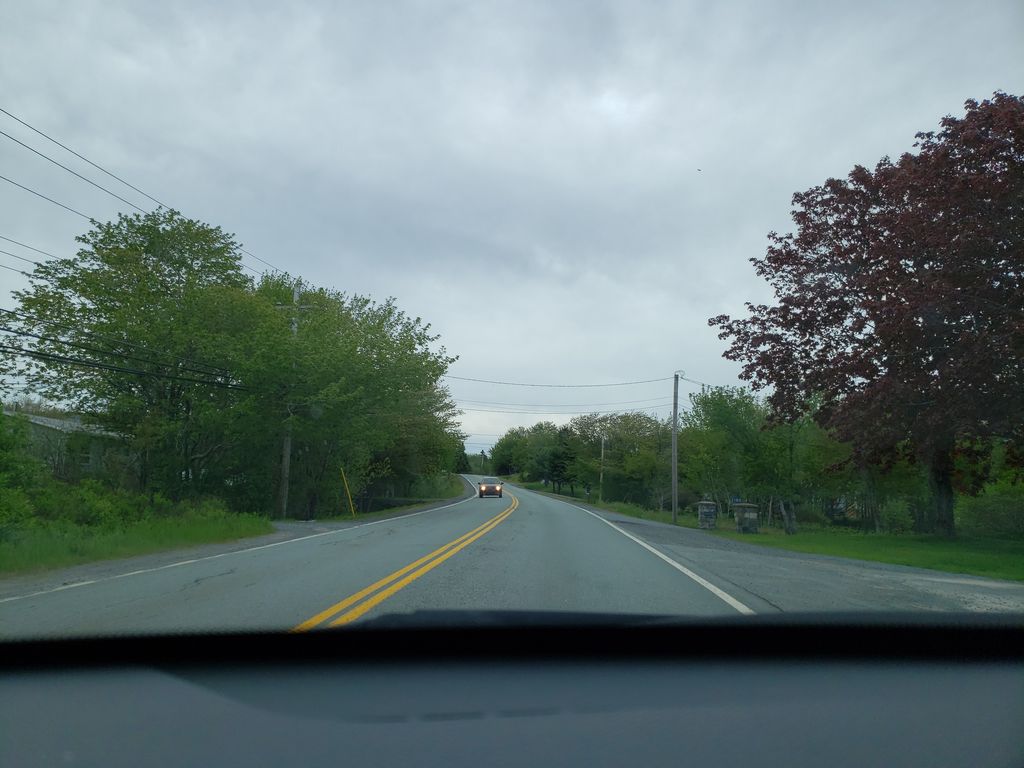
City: halifax